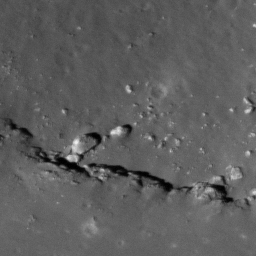
Pit: Copernicus LB3
Host crater: Copernicus
Host type: impact_melt
Lunar coordinates: latitude 10.095, longitude 339.923